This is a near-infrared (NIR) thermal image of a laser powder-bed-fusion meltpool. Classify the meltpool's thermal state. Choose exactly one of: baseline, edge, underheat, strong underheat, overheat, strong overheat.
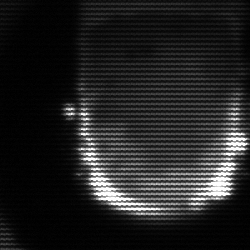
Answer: baseline